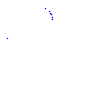
Particle: kaon